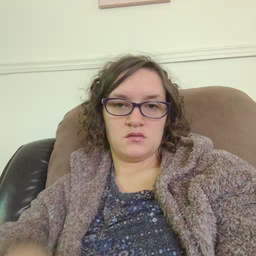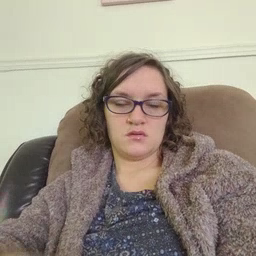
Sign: head